Interaction volume radius: 5 \u00c5
Interaction volume height: 30 \u00c5
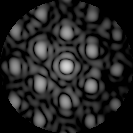
Disorder parameter: 0.3274